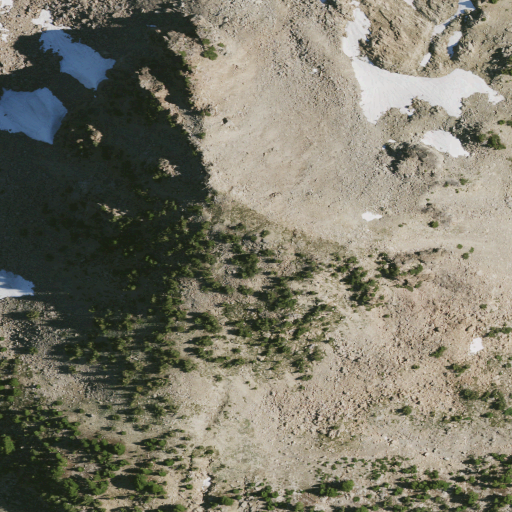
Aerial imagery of mountain in California named Eagle Peak containing only shrub